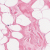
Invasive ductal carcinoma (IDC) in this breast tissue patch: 0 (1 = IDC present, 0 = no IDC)